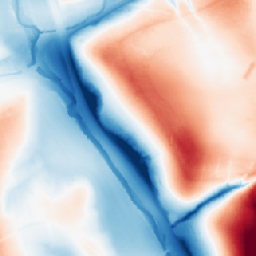
Category: classical
Decomposition family: gaussian_anisotropic
Decomposition parameters: sigma_x: 50
sigma_y: 10
Upsampling method: area
Upsampling parameters: scale: 8
Upsampling scale: 8